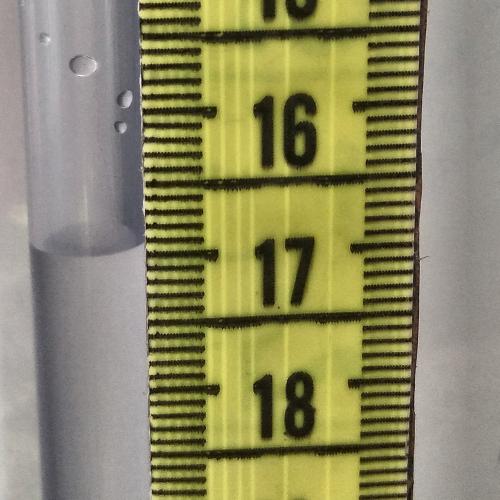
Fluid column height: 16.9 cm